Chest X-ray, PA view. Patient: 51 years old, sex M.
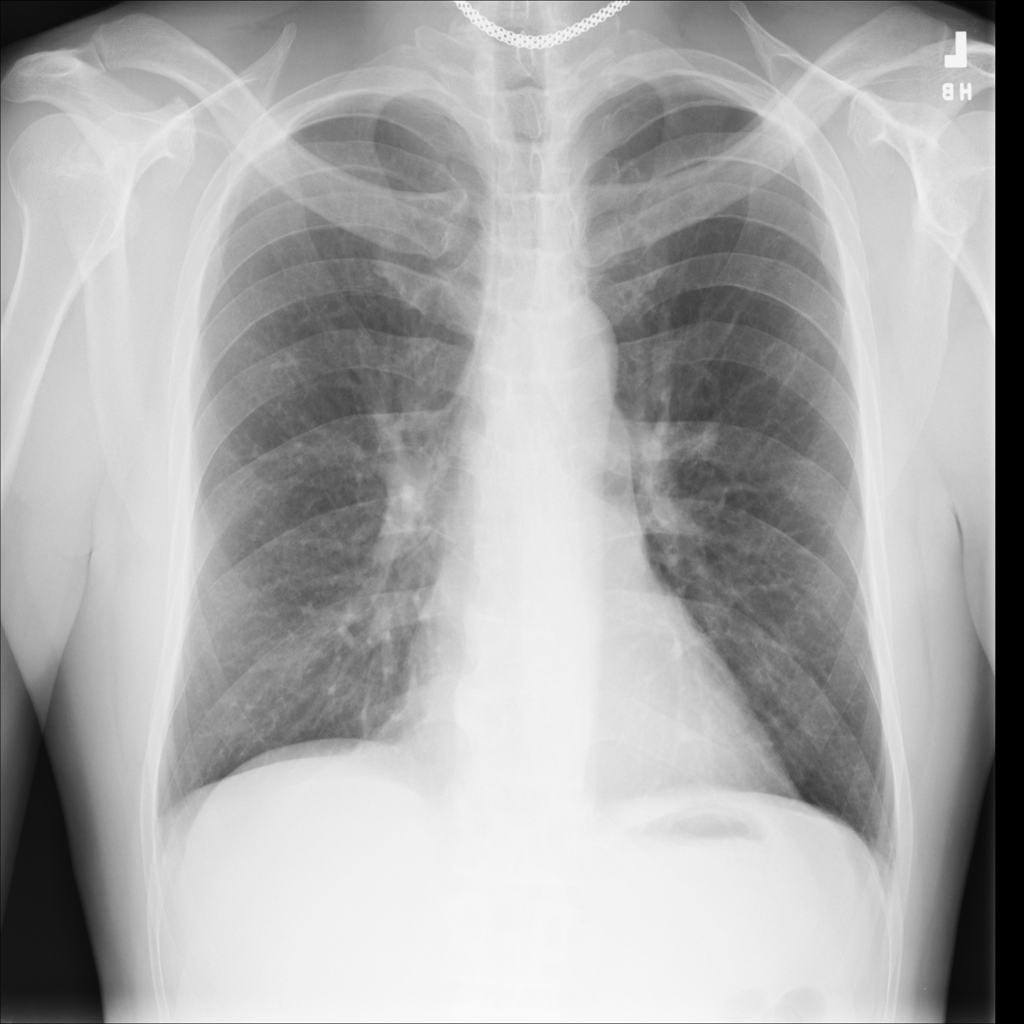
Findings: No Finding